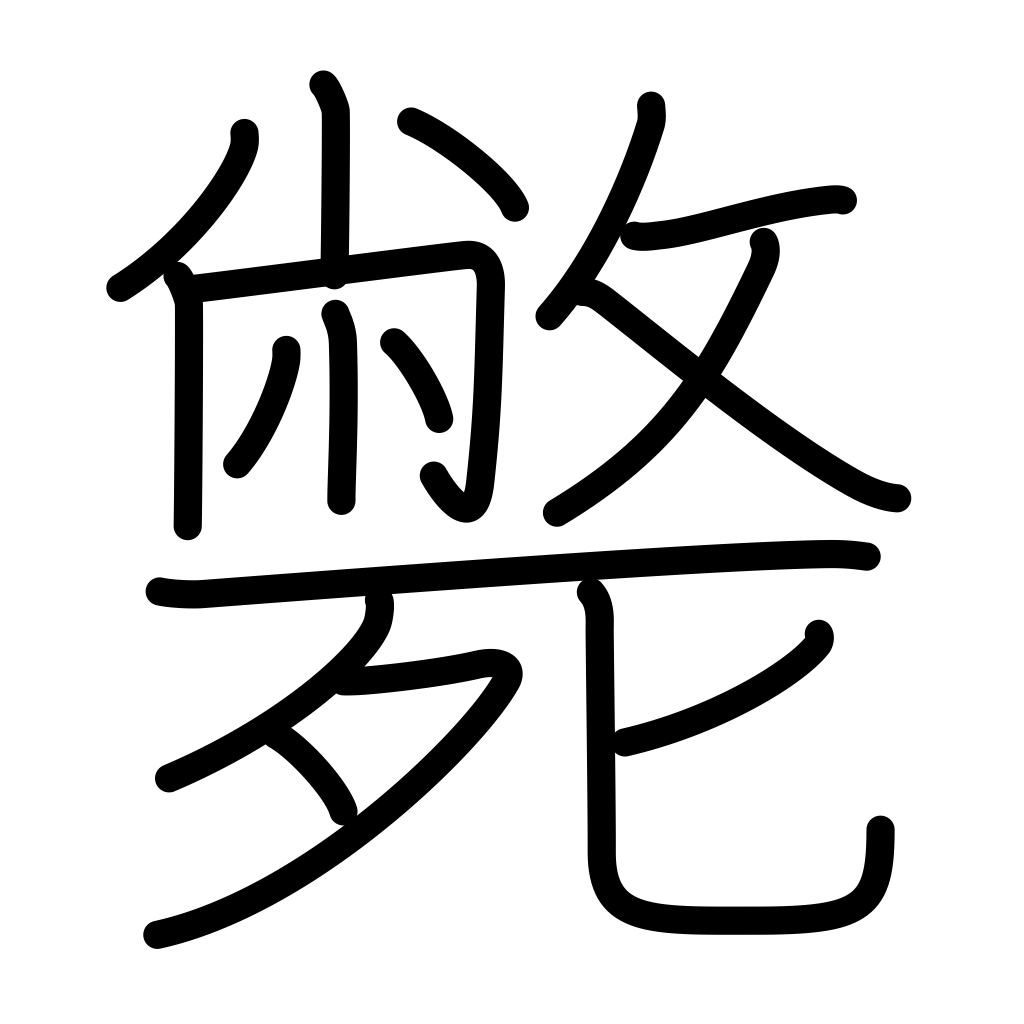
Meaning: kill, die violent death